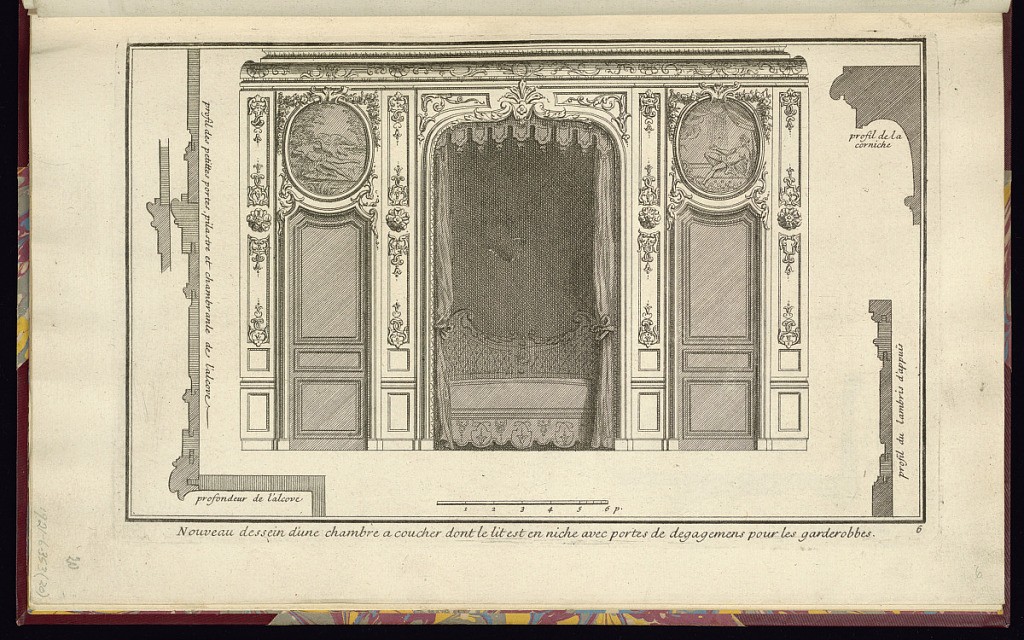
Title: Nouveau dessein d’une chambre a coucher dont le lit est en niche avec portes de degagemens pour les garderobbes
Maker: Jean Mariette, French, 1660–1742
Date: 1686–1740
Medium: Etching and engraving on laid paper
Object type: Print
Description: A design for an interior bedroom wall elevation featuring a bed in a niche with doors on either side. Sectional views of the carving of the doors, niche, and cornice on either side of the central elevation. The wall features rococo ornament on the paneling and bed. The bed is in the center, in a niche with curtains tied back. The curved headboard features a diaper pattern with a central rosette and rinceaux ornament.  The narrow panels between the doors and niche and cornice are decorated with rosettes, fleurons, strapwork, c-scrolls, and rinceaux ornament, with a plain dado level below. The single doors on either side of the bed niche are topped with oval overdoor paintings featuring mythological figures, with Leda and the Swan to the left, and Danaë receiving Jupiter in a shower of gold, to the right. The overdoor paintings are framed by festoons of flowers. There is a scale below the design. The plate is titled and numbered.